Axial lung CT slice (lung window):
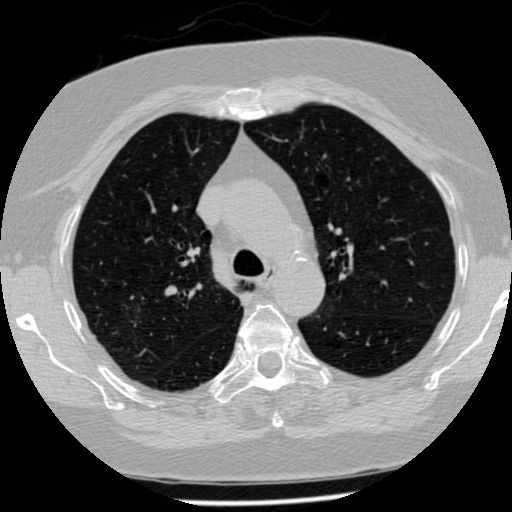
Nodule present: no